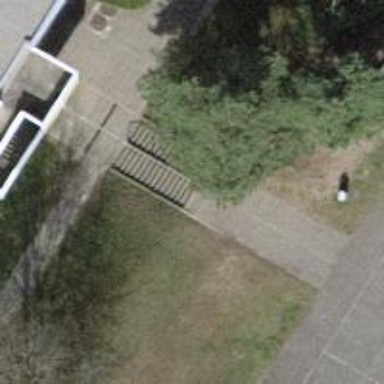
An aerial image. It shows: Road with steps.